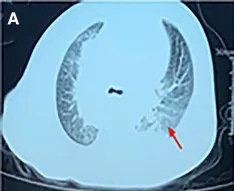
Contrast-enhanced CT scan of chest. (A). CT showing scattered infiltrates in the bilateral lungs.
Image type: radiology (ct)